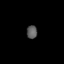
Tissue: lung
Cell type: Epithelial cells
Senescence score: 0.2288
Nuclear area (px): 135
Mean DAPI intensity: 91.756